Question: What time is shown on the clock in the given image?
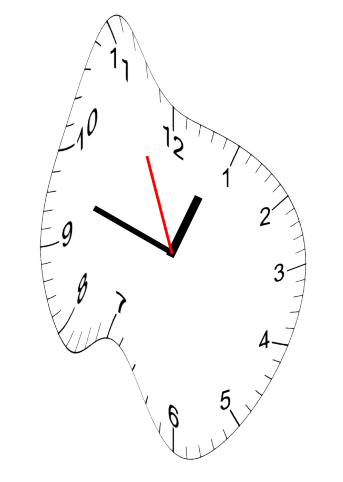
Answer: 12:47:56